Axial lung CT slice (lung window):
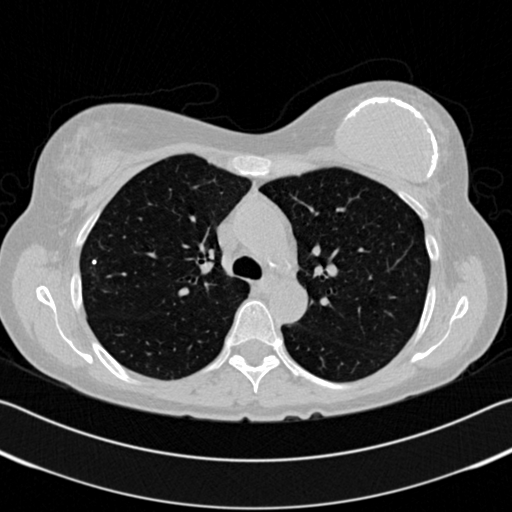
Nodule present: yes
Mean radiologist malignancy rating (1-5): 3